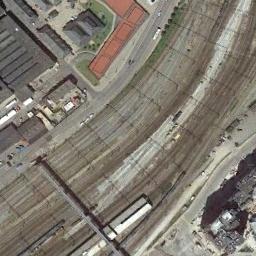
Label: railway